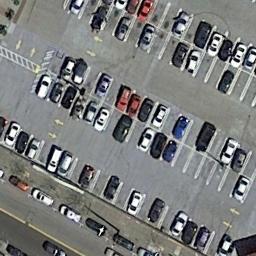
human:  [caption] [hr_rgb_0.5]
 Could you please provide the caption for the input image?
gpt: There are many yellow signs in the parking lot .

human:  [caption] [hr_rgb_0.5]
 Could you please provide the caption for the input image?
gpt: There are many different colors and styles of cars in the parking lot .

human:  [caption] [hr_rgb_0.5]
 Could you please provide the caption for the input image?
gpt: The parking lot has some cars of different colors .

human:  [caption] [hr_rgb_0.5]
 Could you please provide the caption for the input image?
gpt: The parking lot is full of cars .

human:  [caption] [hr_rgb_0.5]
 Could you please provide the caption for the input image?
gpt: There are many cars on the parking lot .